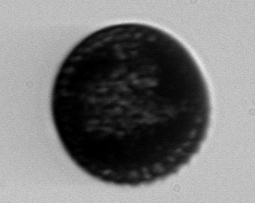
Label: Coscinodiscus